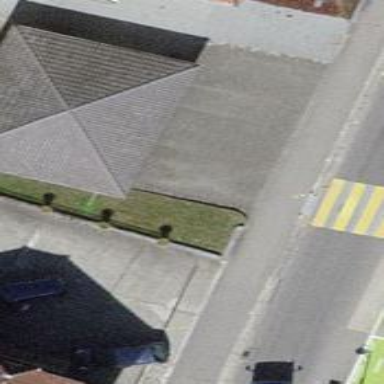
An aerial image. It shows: Garage.